Aerial crown-view tile of a tropical tree (Barro Colorado Island, Panama), acquired 20240716:
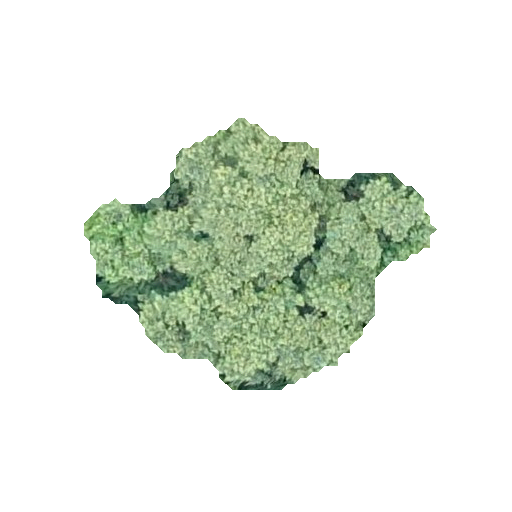
Species: Luehea seemannii
GBIF accepted scientific name: Luehea seemannii
Crown area: 89.835 m²